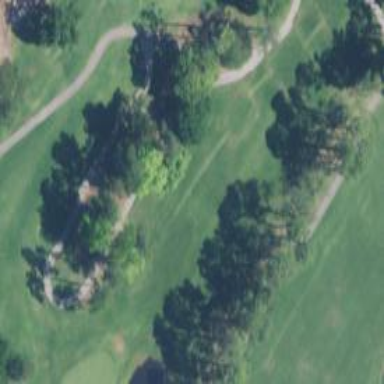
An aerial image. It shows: Path for golf carts.